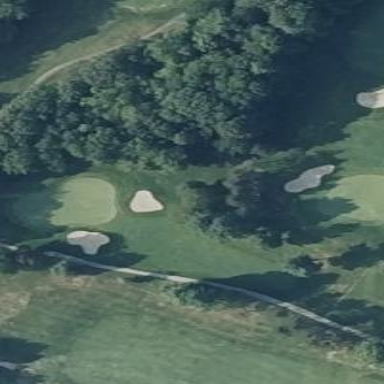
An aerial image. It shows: Well-maintained mown grass fairway on golf course.